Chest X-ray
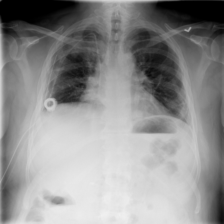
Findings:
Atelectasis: negative
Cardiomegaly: negative
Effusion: negative
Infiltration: positive
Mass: negative
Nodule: negative
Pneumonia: negative
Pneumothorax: positive
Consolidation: negative
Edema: negative
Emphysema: negative
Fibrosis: negative
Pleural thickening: negative
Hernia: negative